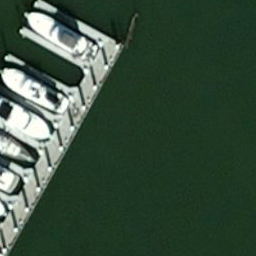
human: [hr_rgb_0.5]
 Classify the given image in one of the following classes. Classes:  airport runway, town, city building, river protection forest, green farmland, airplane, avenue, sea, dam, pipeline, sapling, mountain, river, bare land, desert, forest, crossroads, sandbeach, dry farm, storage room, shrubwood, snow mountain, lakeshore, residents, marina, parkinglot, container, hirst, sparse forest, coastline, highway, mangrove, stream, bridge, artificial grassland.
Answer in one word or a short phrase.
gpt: marina